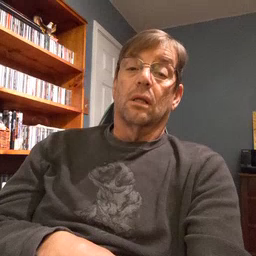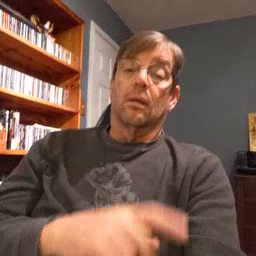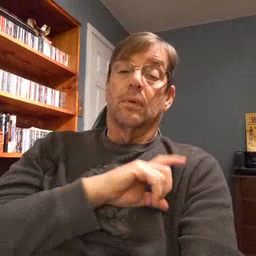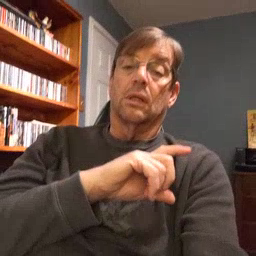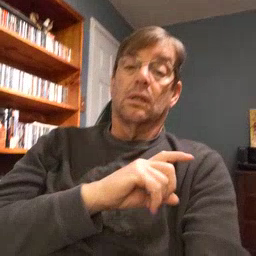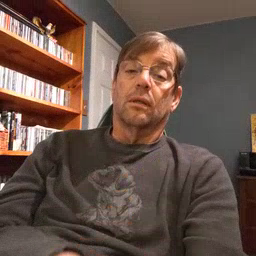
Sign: police